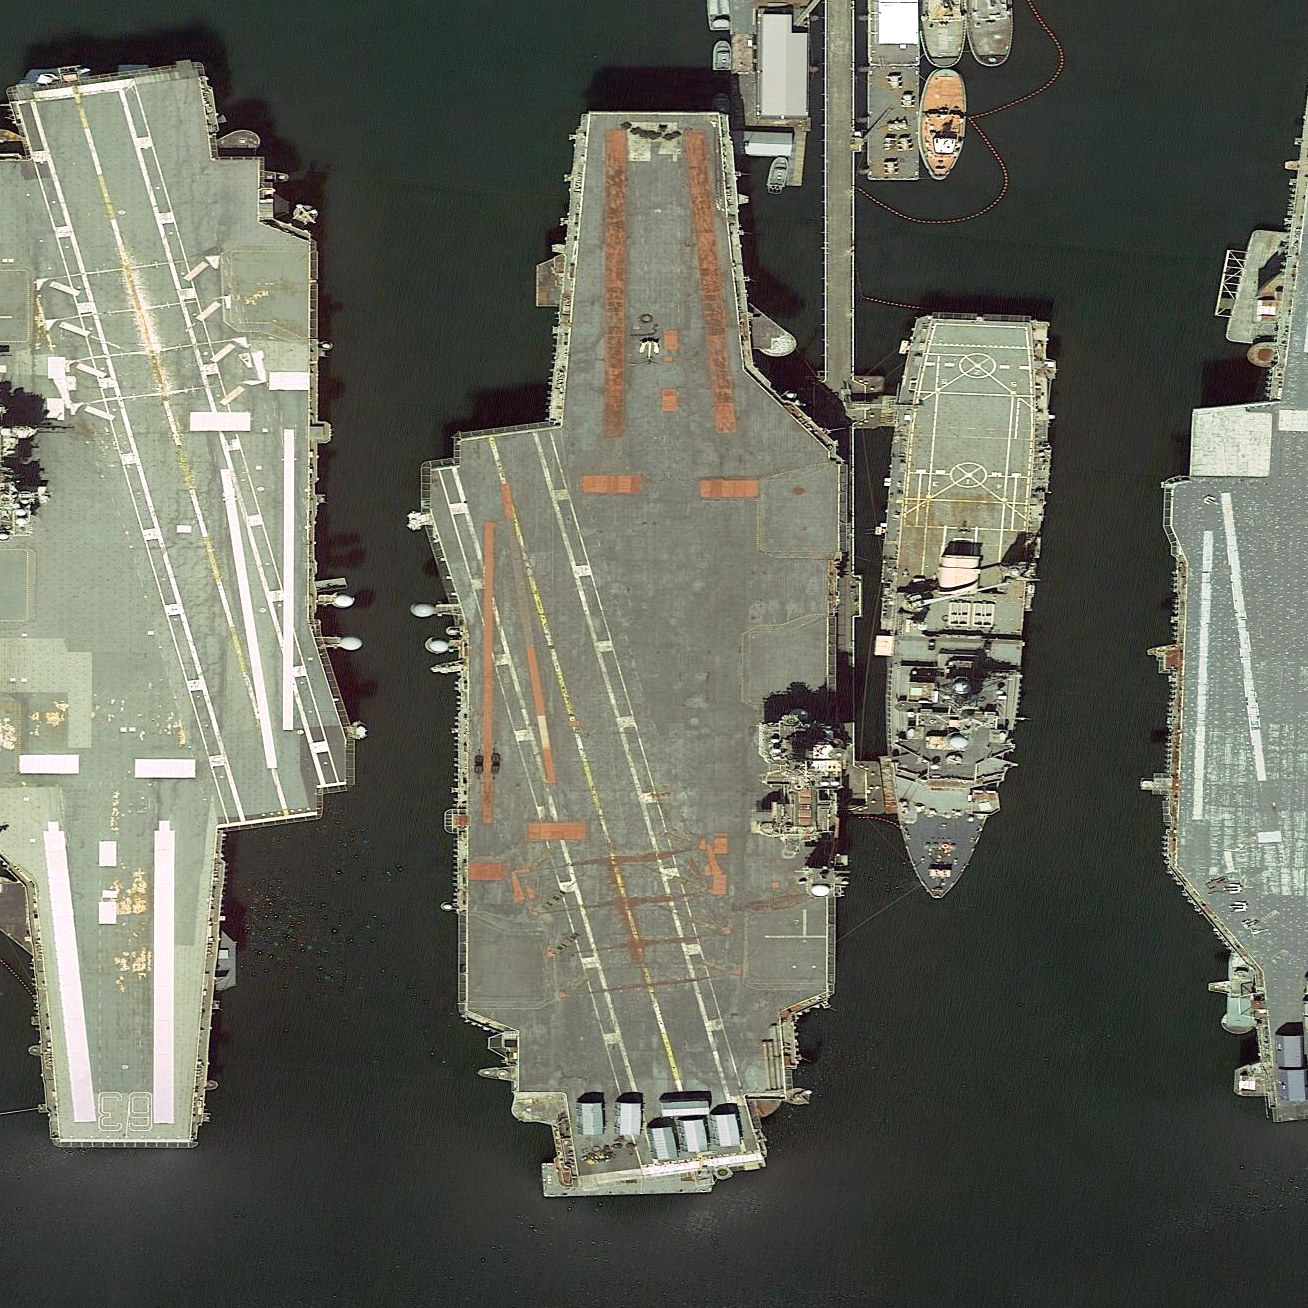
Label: aircraft_carrier